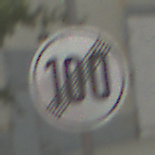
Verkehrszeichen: EndeGeschwindigkeit100
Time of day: MorningAfternoon
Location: Outdoor (Suburban)
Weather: PartlyCloudy
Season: NotSpecified
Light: Natural